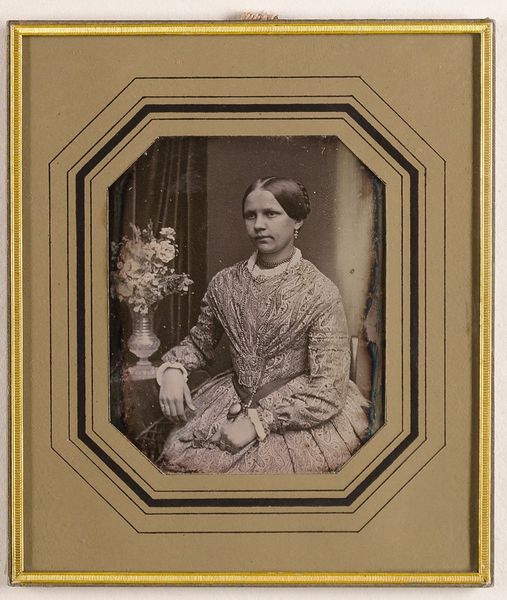
Titel: Unbekannte junge Frau
Künstler: Richard Scholz
Standort: Hamburg
Institution: Museum für Kunst und Gewerbe Hamburg
Schlagwörter: frau, flasche, portrait, figur, vase, foto, fotografie, photographie, photo, lichtbild, daguerreotypie, bildwerke, gefäß, angewandte und bildende kunst, hessische systematik, behälter, porträt, mädchen, porträtfotografie, porträtphotographie, hüftbild